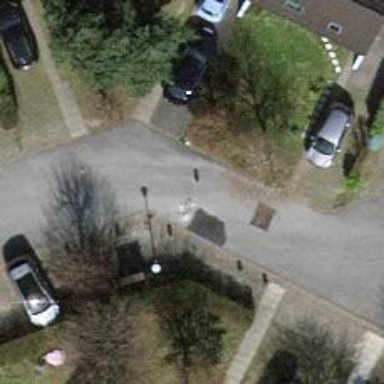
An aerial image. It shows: Bollard barrier.